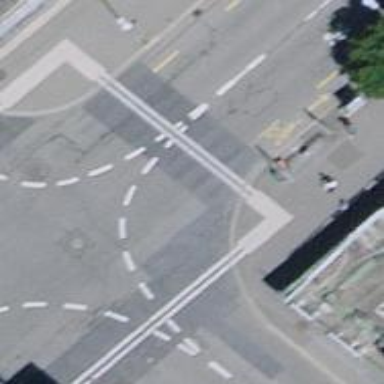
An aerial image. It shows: Unmarked crossing on asphalt footway.